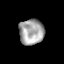
Tissue: prostate
Cell type: T cells
Senescence score: 0.7447
Nuclear area (px): 617
Mean DAPI intensity: 165.815